Question: I am new to webview in android. I am developing app in which i want to mark selected text in webview.

Here i want to remove right-hand side menus and change text of Done menu and on click on done i want to mark text with color(Highlight text) in webview.
Can anyone have any idea?
Please reply. Waiting for valuable reply.
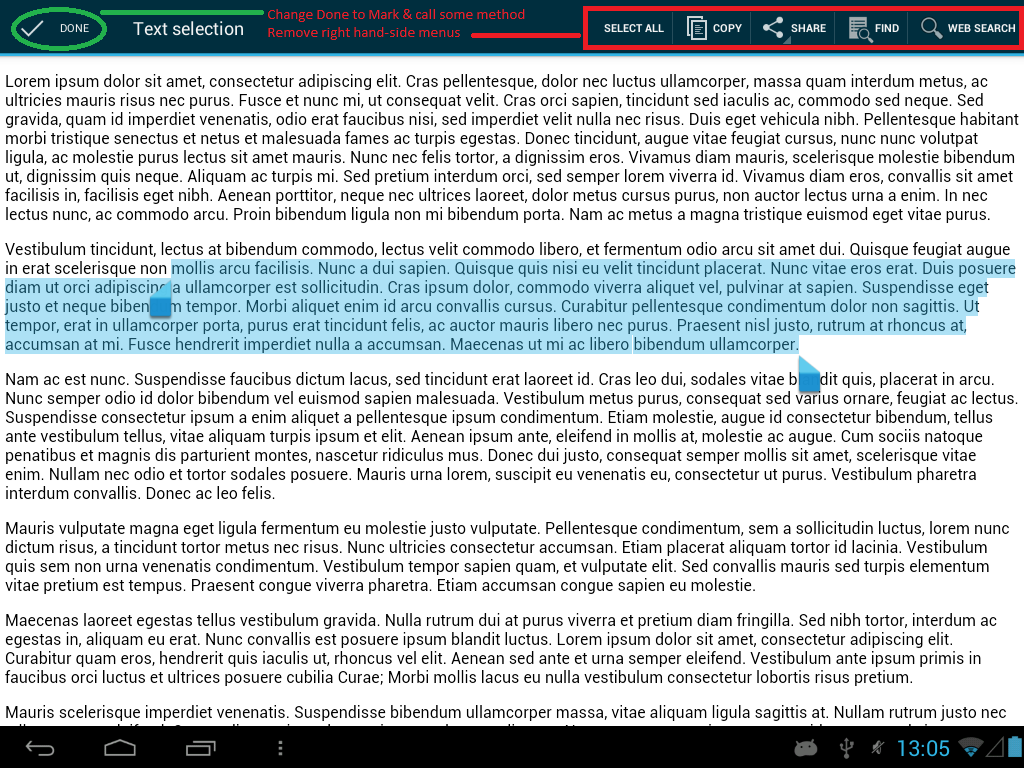
Answer: I don't know of a way to take control of the selection contextual action bar. But you can prevent it from showing and replace it with your own version. First, create a HighlightWebView class that extends WebView, and include this override:
'''
@Override
public android.view.ActionMode startActionMode(android.view.ActionMode.Callback callback) {
// this will start a new, custom Contextual Action Mode, in which you can control
// the menu options available.
highlightActivity.startActionMode(highlighActionModeCallback);
// this is to prevent the native text selection ActionMode
return null;
}
'''
You'll need to create the HighlightActionModeCallback class as well. Here is a very basic version of a class that implements ActionMode.Callback:
'''
public class HighlightActionModeCallBack implements ActionMode.Callback {
@Override
public boolean onActionItemClicked(ActionMode mode, MenuItem item) {
// TODO Auto-generated method stub
return false;
}
@Override
public boolean onCreateActionMode(ActionMode mode, Menu menu) {
// TODO Auto-generated method stub
mode.getMenuInflater().inflate(R.menu.highlight_menu, menu);
return true;
}
@Override
public void onDestroyActionMode(ActionMode mode) {
// TODO Auto-generated method stub
}
@Override
public boolean onPrepareActionMode(ActionMode mode, Menu menu) {
// TODO Auto-generated method stub
return false;
}
}
'''
You also want to google "contextual action mode" and/or "contextual action bar" for additional information.